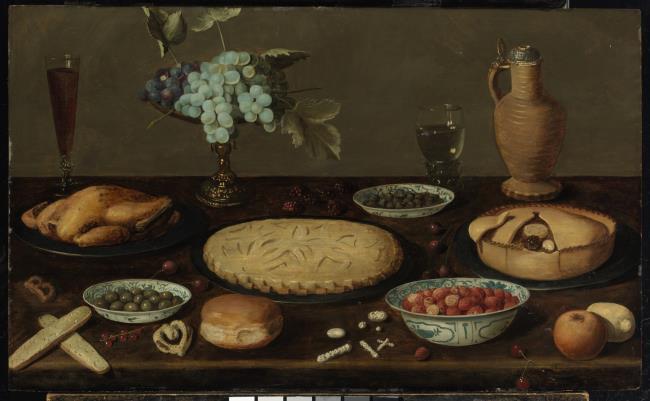
Title: Still life with meat pies, fruits, a roast fowl, tableware all on a wood table
Artist: Anoniem (Antwerpen (stad)) ca. 1625-1674 Bron: Fred G. Meijer (2013)
Earliest date: 1625
Latest date: 1674
Genre: painting
Iconography: Still Life
Keywords: still life, roemer, jug (vessel), dish (vessel for food), olive, capers, strawberry, blackberry, bunch of grapes, bread, cheese, confectionery, currant, cherry, orange (fruit), lemon (fruit), pie, prepared fowl (game), tazza, flute glass, on a table, porcelain (visual work)